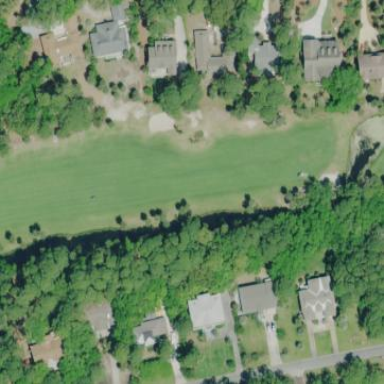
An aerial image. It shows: Grassy area designated as golf fairway.